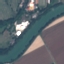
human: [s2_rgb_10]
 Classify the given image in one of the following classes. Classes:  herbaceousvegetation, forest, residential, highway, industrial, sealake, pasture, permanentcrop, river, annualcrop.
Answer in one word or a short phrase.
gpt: River